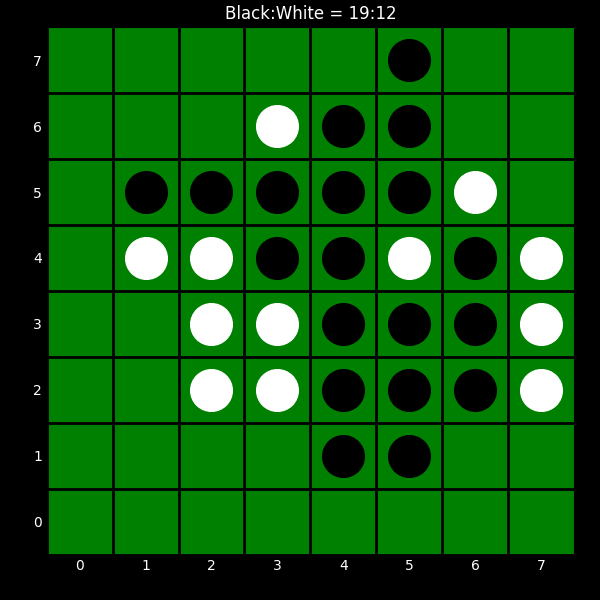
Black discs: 19
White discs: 12